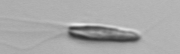
Label: Chrysochromulina